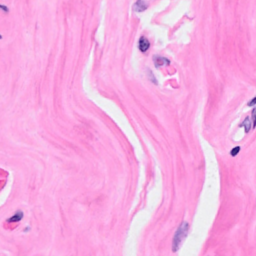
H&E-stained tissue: Breast